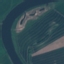
Land use / land cover: River